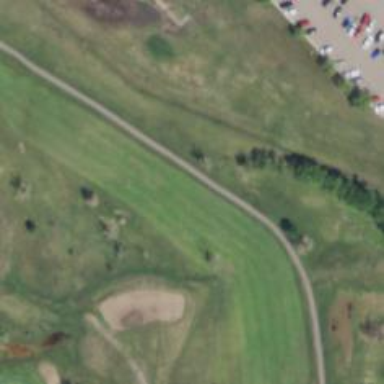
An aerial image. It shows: Golf hole.